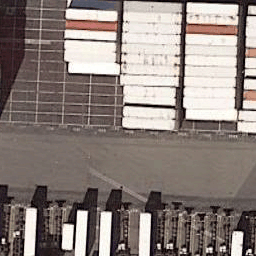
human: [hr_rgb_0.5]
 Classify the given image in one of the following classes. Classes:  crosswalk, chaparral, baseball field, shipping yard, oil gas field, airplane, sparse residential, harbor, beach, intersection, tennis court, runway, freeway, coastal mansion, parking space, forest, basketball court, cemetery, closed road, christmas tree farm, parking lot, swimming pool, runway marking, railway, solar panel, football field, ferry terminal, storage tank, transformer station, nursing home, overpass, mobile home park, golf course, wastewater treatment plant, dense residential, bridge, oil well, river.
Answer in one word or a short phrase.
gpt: shipping yard